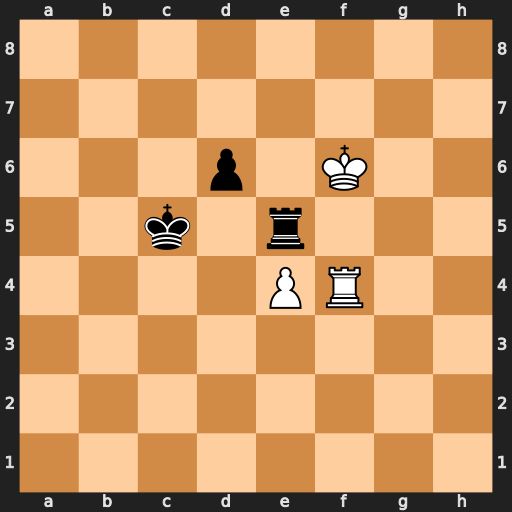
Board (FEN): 8/8/3p1K2/2k1r3/4PR2/8/8/8
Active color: w
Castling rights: -
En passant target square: -
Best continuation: Rf5 Kd4 Rxe5 dxe5 Kf5